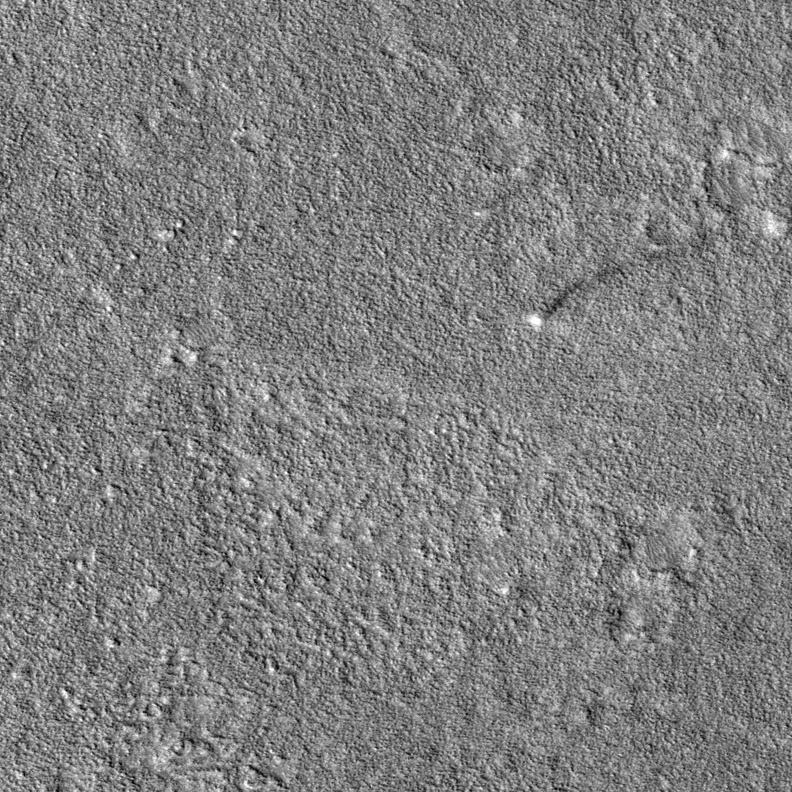
Label: dustdevil